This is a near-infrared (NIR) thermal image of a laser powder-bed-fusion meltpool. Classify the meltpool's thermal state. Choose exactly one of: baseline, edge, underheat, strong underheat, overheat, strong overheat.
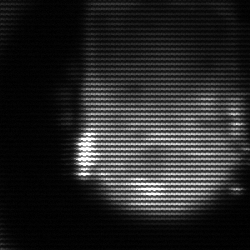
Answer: edge